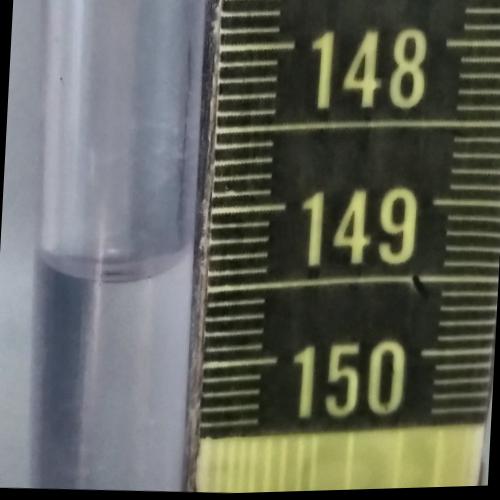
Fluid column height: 149.4 cm